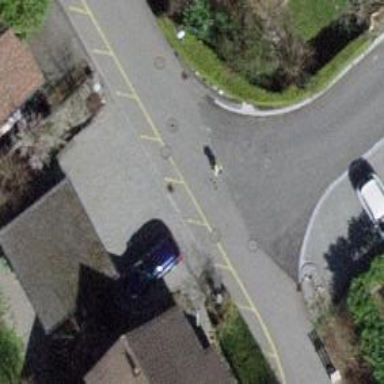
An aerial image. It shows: Residential road.